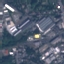
Land use / land cover class: Industrial